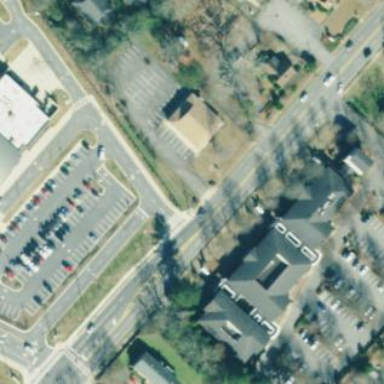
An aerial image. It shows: Commercial building.